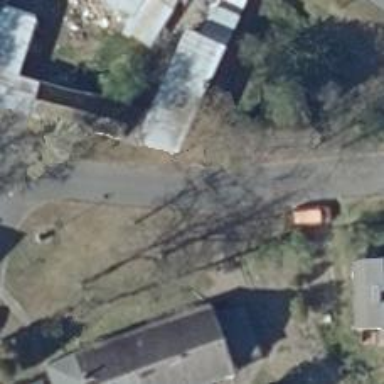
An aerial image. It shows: Asphalt road in residential area.